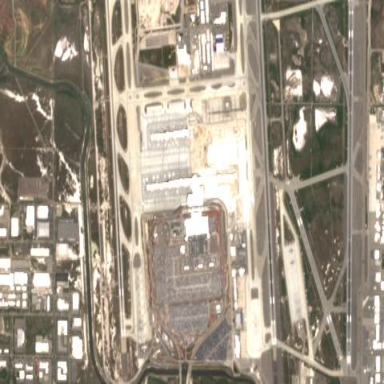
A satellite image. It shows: Apron at the airport.